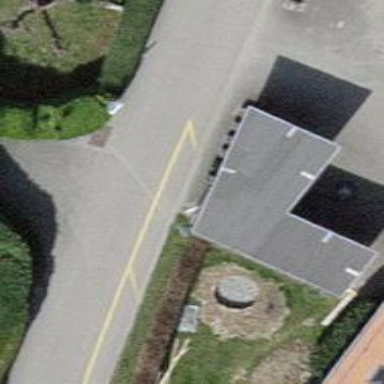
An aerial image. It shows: Garage building.